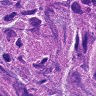
Metastatic tissue present: yes